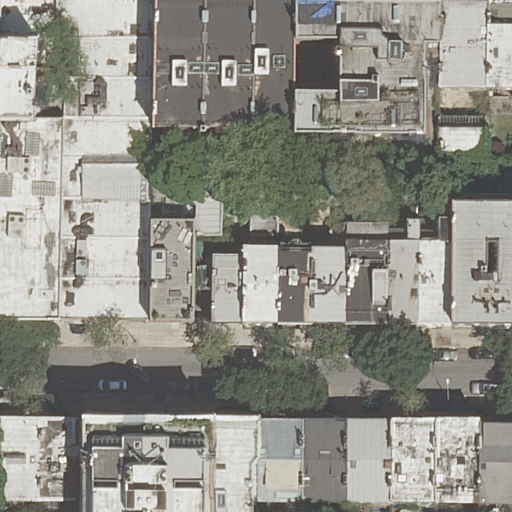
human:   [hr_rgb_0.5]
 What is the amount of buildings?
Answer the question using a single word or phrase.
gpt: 34

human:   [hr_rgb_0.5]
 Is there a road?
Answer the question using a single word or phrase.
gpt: yes

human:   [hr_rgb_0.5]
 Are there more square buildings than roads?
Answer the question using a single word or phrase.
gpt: no

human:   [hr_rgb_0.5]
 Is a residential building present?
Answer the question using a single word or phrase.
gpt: yes

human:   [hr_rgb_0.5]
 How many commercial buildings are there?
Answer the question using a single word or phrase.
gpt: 0

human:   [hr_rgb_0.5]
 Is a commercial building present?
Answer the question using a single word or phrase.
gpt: no

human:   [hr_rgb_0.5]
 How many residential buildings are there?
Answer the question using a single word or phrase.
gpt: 34

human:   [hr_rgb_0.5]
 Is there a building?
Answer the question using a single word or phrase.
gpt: yes

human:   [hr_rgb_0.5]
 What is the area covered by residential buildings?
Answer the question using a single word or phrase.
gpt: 6915m2

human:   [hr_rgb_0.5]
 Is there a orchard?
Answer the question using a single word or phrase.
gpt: no

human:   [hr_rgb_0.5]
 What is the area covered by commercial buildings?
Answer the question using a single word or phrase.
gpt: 0m2

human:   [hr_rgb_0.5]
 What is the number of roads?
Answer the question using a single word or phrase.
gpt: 1

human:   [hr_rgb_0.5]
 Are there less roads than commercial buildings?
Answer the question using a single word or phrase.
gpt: no

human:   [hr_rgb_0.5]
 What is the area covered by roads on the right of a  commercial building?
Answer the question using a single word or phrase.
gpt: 0m2

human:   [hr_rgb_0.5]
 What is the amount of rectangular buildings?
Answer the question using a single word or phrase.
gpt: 28

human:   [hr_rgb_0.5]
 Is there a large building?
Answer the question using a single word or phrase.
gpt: yes

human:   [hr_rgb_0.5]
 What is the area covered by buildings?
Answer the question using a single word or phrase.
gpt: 6915m2

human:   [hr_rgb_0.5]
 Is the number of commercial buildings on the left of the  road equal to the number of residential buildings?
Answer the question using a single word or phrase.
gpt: no

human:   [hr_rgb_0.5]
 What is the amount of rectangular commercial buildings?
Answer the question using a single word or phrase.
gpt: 0

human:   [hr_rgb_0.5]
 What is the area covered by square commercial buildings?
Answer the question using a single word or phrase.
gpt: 0m2

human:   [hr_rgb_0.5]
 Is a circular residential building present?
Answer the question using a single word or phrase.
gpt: no

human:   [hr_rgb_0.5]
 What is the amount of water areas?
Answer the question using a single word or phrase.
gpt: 0

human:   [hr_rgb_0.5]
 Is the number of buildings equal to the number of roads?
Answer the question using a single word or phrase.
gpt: no

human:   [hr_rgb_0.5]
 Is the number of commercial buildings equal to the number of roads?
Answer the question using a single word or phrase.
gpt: no

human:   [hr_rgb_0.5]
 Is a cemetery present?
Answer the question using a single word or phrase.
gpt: no

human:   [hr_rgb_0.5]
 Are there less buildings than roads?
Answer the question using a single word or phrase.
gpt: no

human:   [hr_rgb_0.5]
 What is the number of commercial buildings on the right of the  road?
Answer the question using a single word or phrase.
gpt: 0

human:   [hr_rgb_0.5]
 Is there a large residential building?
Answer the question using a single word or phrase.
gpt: yes

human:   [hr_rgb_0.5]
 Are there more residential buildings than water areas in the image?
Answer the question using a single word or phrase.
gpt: yes

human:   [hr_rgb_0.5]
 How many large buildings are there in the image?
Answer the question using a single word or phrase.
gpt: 4

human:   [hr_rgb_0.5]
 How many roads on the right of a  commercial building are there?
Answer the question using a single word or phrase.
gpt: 0

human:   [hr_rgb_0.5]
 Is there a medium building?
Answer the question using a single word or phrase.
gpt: yes

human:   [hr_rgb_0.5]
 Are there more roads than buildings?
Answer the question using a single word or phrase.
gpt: no

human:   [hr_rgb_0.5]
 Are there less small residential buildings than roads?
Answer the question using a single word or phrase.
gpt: no

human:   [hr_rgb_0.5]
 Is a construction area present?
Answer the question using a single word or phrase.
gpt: no

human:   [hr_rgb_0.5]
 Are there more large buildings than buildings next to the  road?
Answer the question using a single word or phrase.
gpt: no

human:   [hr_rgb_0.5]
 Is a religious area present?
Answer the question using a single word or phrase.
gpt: no

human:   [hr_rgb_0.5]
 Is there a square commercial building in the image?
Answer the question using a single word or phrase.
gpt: no

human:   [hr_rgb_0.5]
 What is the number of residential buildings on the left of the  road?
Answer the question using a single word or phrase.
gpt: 14

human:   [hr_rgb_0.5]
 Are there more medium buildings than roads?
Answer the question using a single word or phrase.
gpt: yes

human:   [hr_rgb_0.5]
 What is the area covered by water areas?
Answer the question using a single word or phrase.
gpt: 0m2

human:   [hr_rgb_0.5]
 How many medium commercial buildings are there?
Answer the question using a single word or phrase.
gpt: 0

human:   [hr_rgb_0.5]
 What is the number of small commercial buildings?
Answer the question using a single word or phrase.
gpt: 0

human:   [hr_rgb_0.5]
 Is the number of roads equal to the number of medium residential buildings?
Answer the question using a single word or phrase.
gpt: no

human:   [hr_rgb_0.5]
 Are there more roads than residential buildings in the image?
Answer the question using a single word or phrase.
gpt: no

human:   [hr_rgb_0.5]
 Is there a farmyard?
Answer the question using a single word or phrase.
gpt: no

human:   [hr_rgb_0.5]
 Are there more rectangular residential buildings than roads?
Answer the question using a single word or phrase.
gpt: yes

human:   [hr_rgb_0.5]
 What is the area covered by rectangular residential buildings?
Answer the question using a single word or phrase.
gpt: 4559m2

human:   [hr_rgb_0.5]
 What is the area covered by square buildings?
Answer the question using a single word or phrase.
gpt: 0m2

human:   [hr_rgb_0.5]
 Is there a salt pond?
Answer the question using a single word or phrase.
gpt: no

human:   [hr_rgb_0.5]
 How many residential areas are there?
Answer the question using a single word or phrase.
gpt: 0

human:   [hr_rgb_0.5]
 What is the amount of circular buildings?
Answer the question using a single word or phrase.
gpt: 0

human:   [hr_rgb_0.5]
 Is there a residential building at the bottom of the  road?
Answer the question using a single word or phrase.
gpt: yes

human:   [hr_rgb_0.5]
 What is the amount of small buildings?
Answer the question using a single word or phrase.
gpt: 9

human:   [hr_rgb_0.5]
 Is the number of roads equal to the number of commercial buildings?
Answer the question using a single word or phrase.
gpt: no

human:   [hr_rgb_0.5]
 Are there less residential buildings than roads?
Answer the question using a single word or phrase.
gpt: no

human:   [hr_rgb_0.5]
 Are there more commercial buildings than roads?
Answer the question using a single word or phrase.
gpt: no

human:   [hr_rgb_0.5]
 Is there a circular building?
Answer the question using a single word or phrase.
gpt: no

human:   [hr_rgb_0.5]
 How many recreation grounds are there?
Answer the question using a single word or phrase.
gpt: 0

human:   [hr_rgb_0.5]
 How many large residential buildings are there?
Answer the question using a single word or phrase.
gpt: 4

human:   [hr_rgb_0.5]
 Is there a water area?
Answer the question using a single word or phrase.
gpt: no

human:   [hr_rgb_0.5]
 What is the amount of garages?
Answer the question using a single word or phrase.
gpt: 0

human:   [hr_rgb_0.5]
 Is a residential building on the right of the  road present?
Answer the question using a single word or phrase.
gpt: yes

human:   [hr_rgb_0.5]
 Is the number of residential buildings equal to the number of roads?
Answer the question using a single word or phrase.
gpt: no